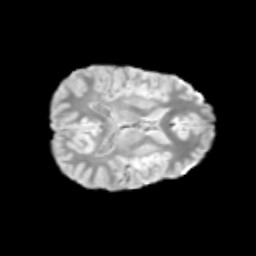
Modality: T2w
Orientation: axial
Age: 12
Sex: male
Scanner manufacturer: siemens
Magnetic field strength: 3 T
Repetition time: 3.8 s
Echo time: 0.07 s